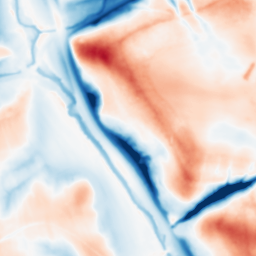
Category: multiscale
Decomposition family: dog_multiscale
Decomposition parameters: sigma_ratio: 1.6
n_scales: 6
base_sigma: 1
Upsampling method: quadratic
Upsampling parameters: scale: 2
Upsampling scale: 2